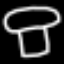
Label: mushroom